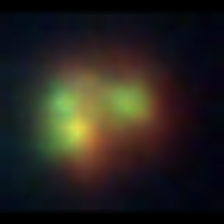
Taxon: NanoPlankton
Group: Other